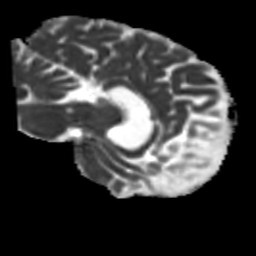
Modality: MD
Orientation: sagittal
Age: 49
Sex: male
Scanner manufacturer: siemens
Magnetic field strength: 3 T
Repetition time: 5.25 s
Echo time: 0.08 s